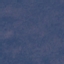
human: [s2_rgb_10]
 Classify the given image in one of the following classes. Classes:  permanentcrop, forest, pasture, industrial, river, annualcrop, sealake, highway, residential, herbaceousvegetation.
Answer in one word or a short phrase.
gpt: Forest